A bearing vibration time series has been folded into this square grayscale image, one row per segment of consecutive samples. What is the most likely bearing condition (normal, inner_race, outer_race, ball)?
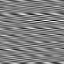
Answer: outer_race